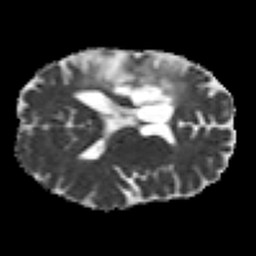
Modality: MD
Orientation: axial
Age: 47
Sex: female
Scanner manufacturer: siemens
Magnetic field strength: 3 T
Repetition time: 7.3 s
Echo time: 0.087 s